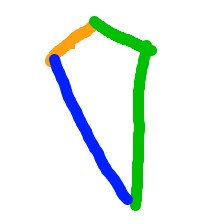
Shape: kite